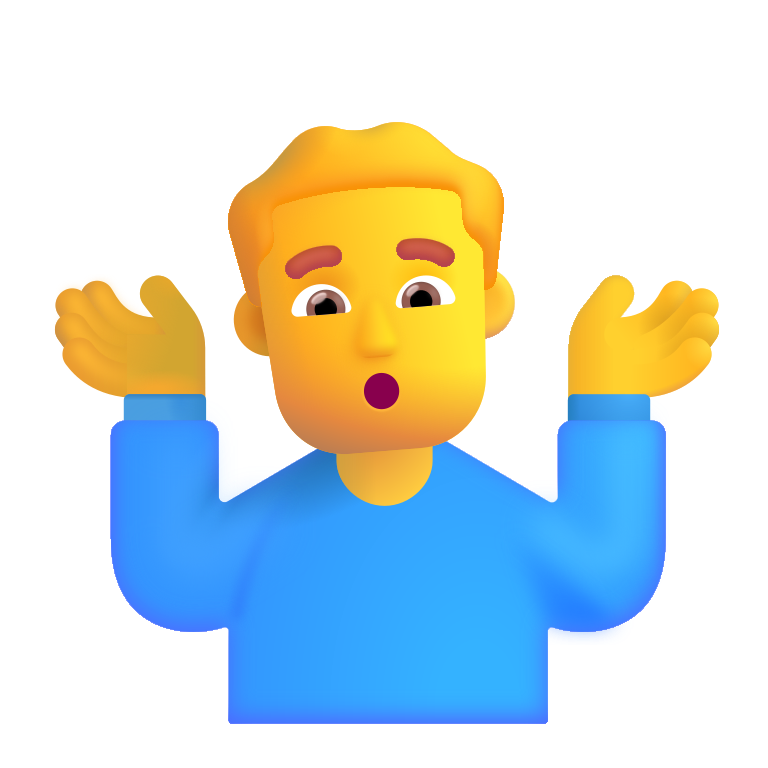
man shrugging color default